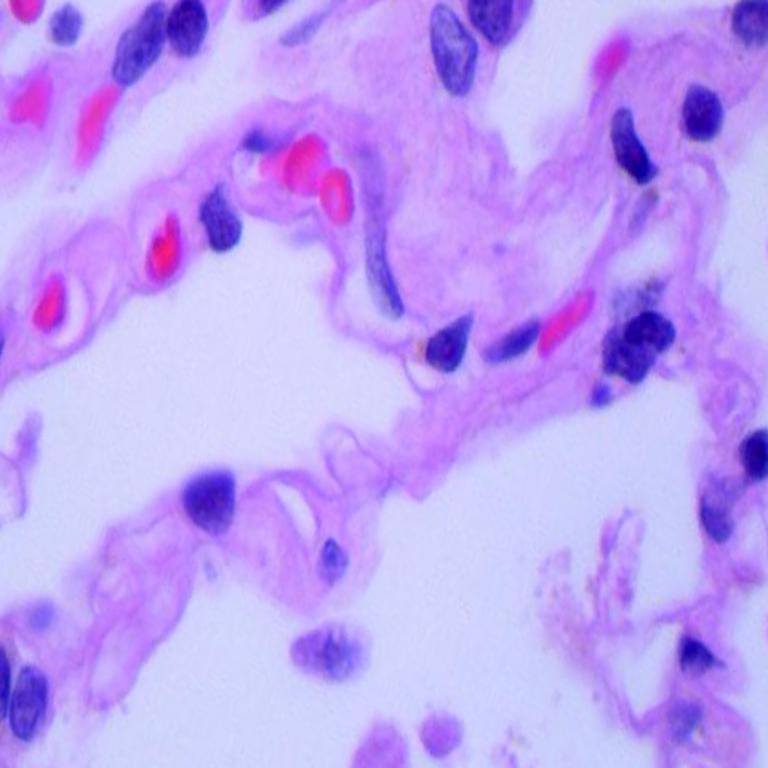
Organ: lung
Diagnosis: benign